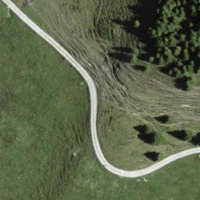
EUNIS habitat code: 26
Species observed at this site:
Phyteuma orbiculare